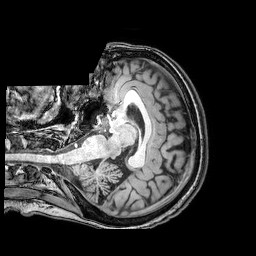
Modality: T1w
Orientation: axial
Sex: female
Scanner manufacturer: philips
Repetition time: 0.008158 s
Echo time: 0.00373 s